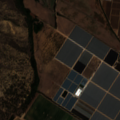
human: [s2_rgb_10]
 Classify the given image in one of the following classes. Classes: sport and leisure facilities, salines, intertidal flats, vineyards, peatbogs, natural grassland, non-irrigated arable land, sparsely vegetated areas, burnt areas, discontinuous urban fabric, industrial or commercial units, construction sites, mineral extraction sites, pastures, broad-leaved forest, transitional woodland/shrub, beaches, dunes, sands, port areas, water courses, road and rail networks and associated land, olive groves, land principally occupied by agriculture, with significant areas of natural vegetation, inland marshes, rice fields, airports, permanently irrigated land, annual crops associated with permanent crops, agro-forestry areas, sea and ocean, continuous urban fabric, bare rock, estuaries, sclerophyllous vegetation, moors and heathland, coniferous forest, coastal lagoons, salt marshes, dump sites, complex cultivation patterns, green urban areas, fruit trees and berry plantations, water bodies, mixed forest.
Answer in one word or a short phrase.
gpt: non-irrigated arable land, permanently irrigated land, sclerophyllous vegetation